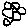
Label: flower